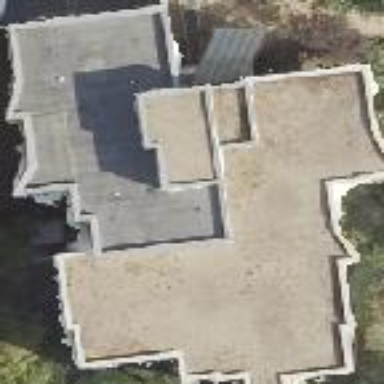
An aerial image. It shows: Apartment building with flat roof.